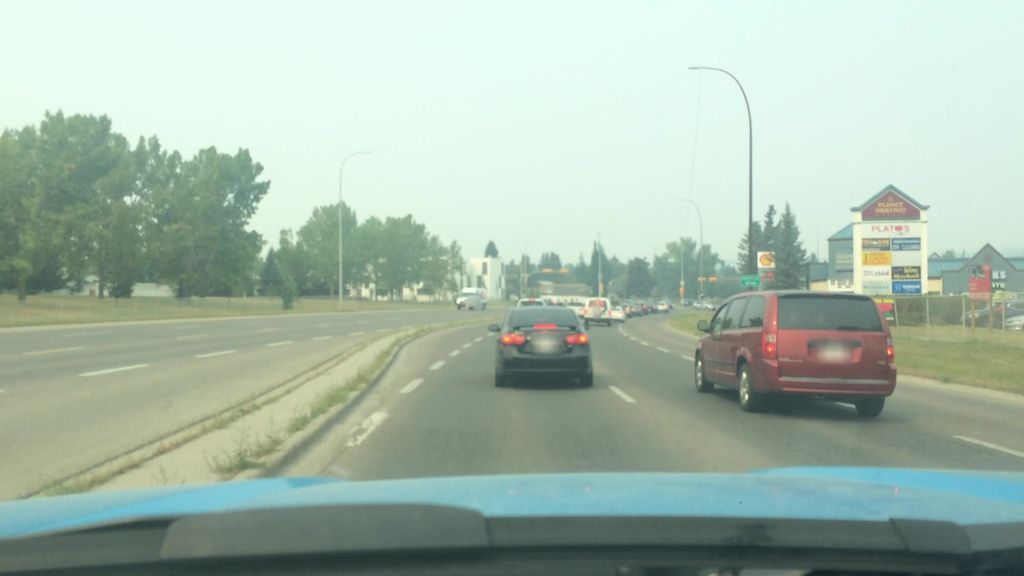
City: calgary